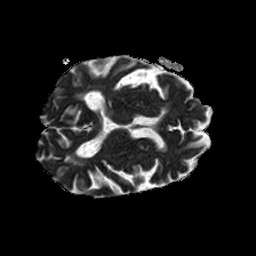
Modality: ADC
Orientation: axial
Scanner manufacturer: philips
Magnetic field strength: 1.5 T
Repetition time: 3.134 s
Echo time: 0.06922 s